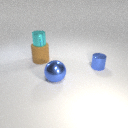
large blue metal sphere in front of small blue metal cylinder